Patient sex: M
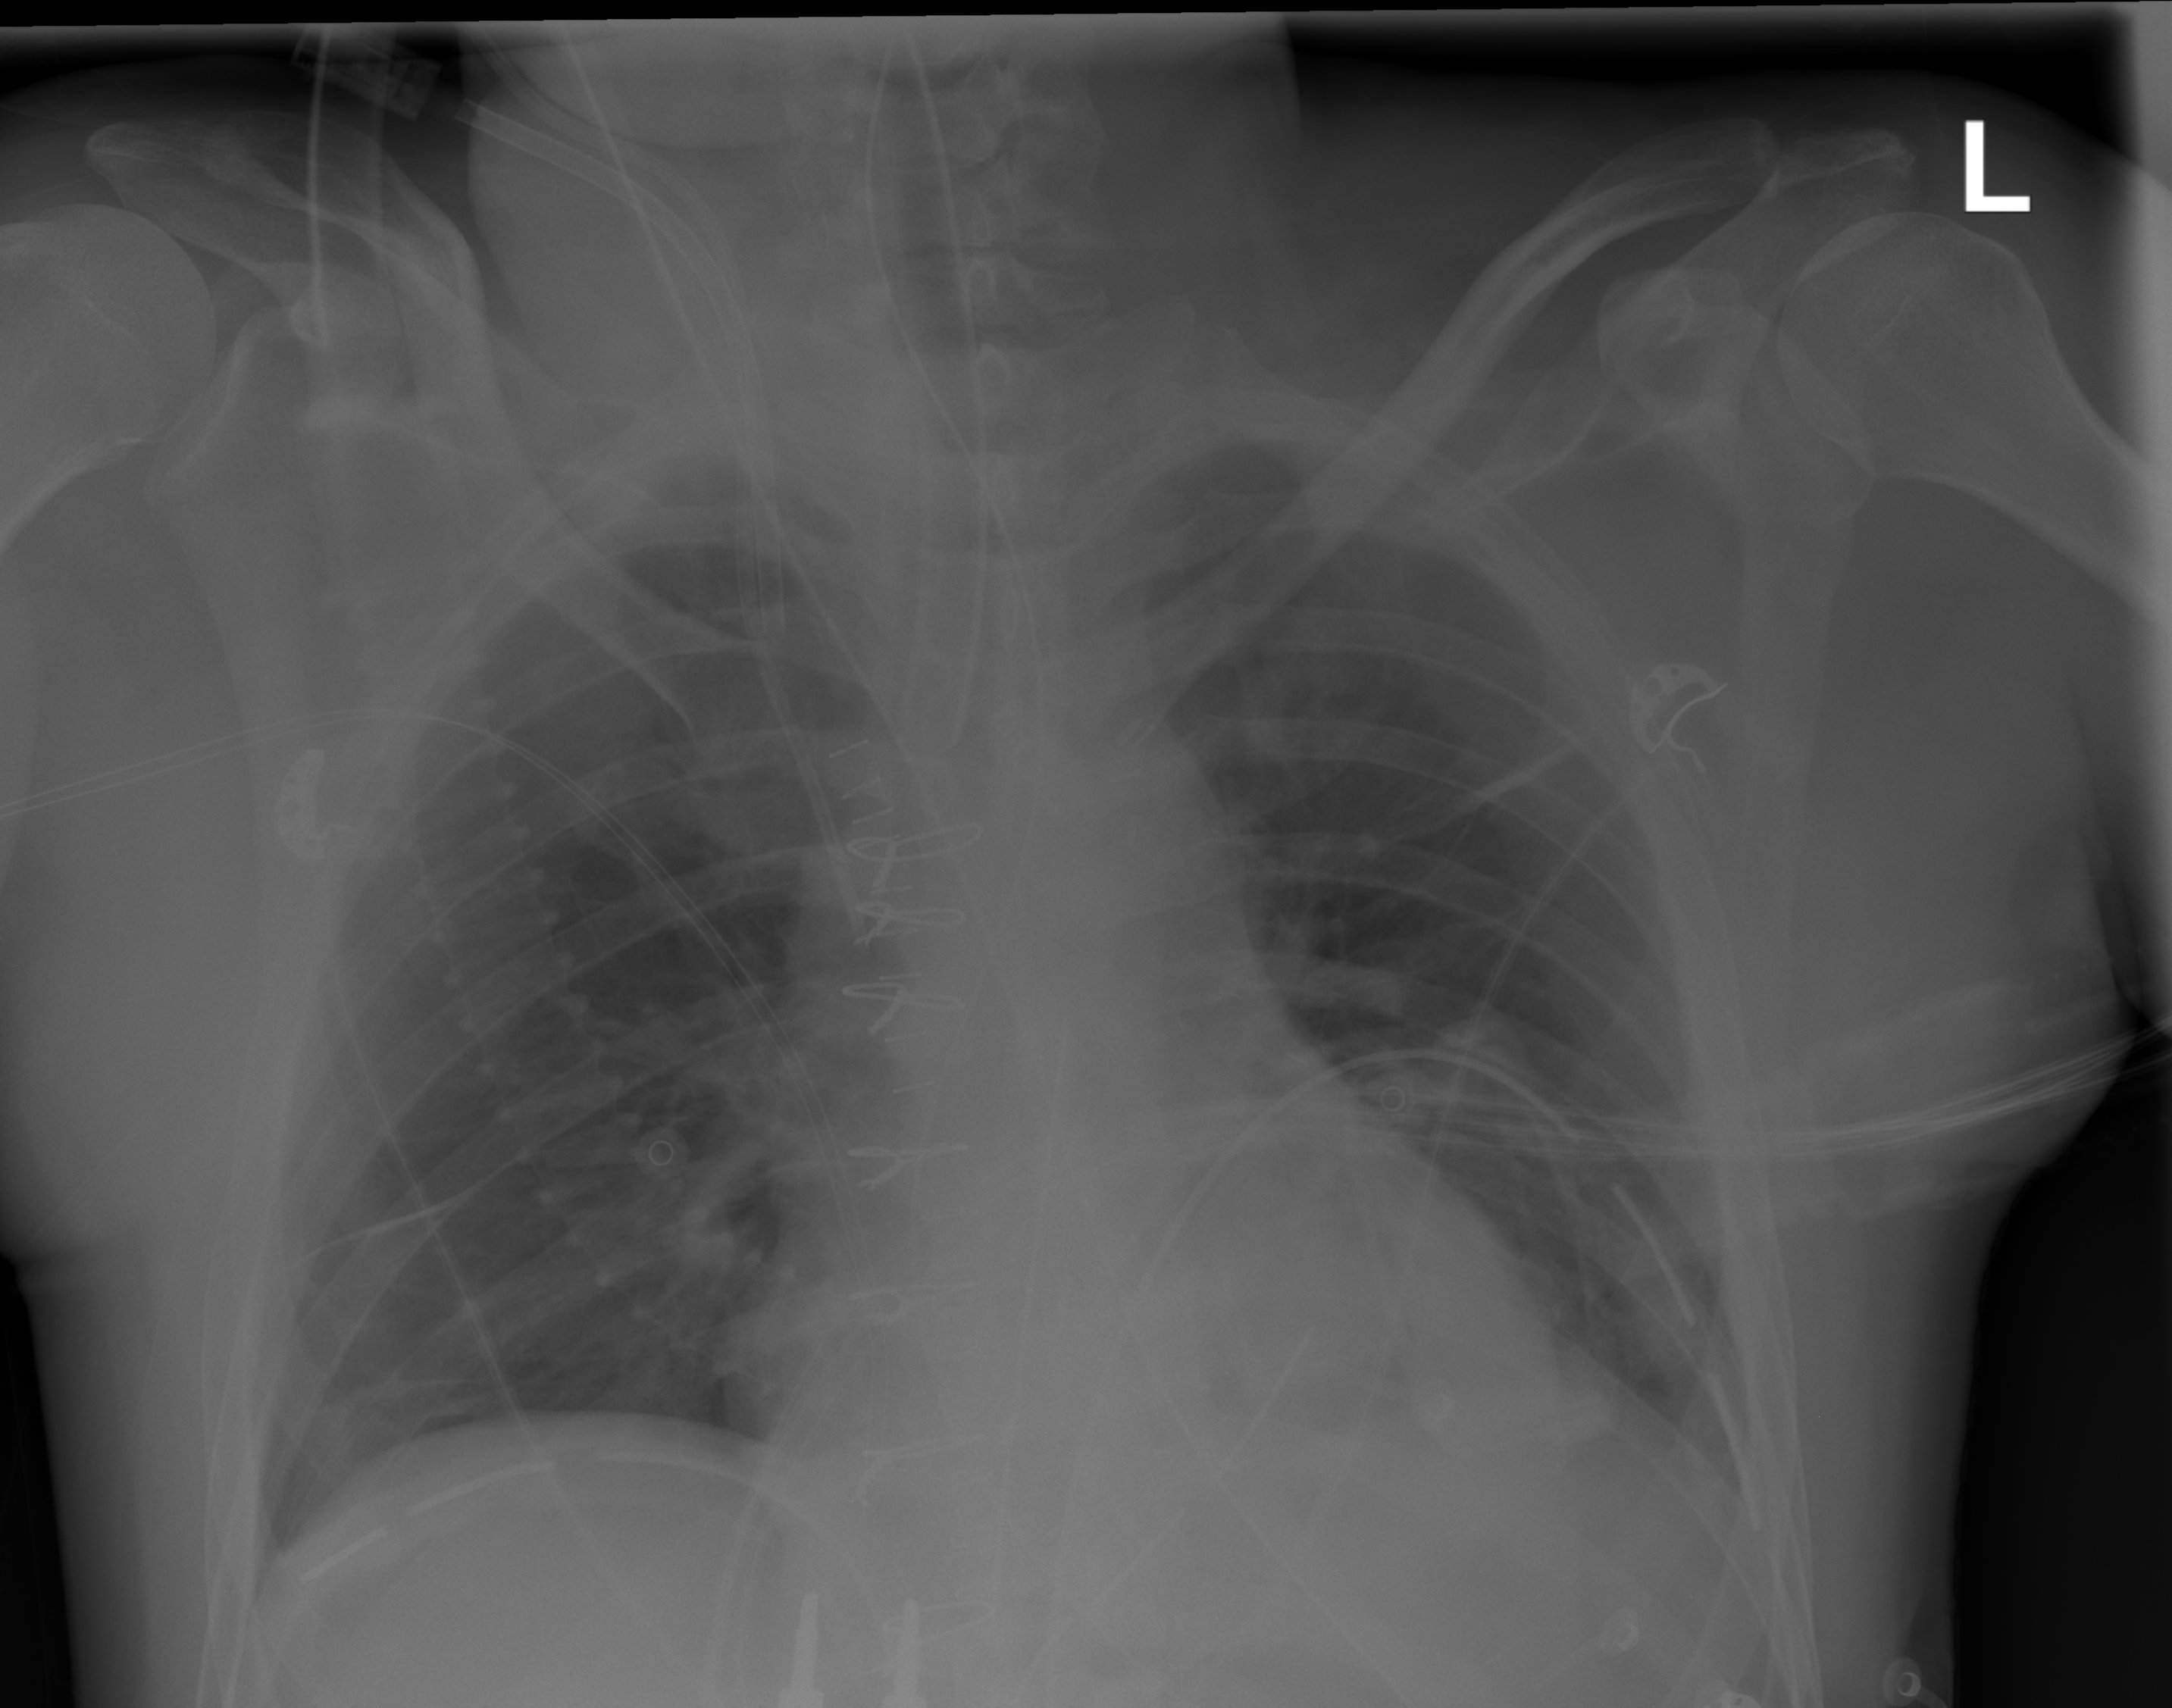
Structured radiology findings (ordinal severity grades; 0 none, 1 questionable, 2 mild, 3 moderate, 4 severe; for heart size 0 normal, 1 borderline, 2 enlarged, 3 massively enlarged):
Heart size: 0
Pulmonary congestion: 0
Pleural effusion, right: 0
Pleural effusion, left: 0
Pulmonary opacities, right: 0
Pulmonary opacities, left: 0
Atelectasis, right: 2
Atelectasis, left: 0